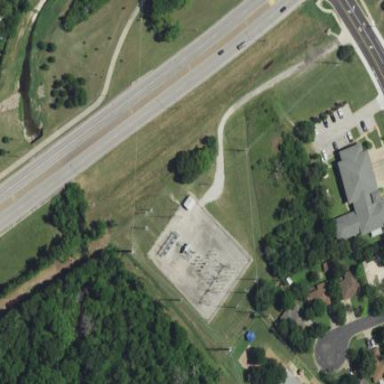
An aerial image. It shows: Distribution level power substation surrounded by fence.